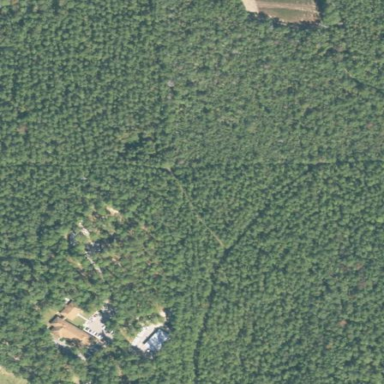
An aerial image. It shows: Forest dominated by needle-leaved trees.